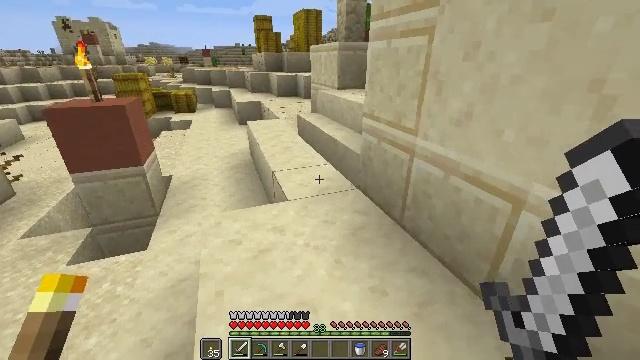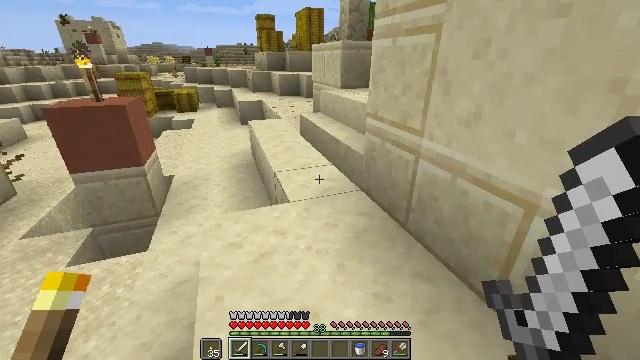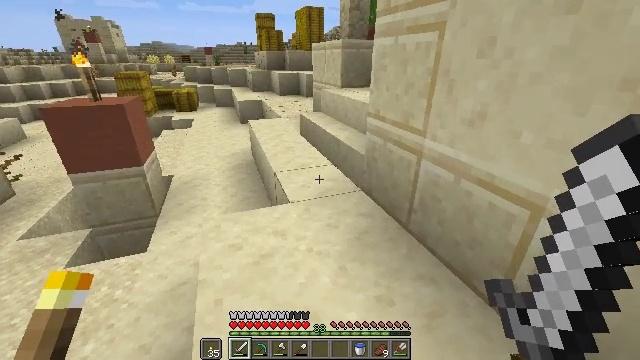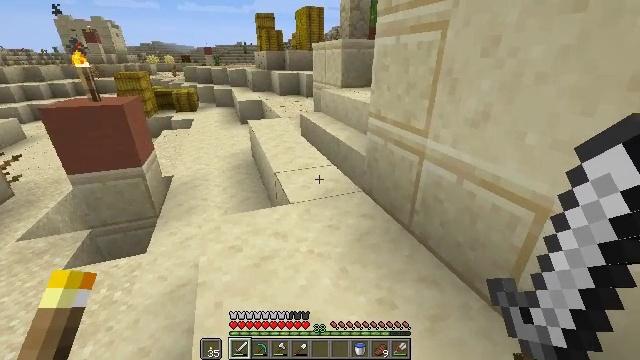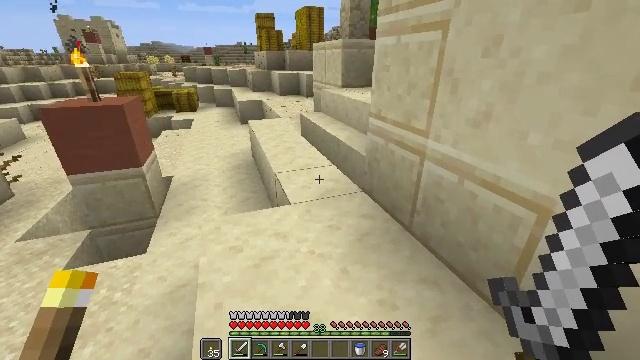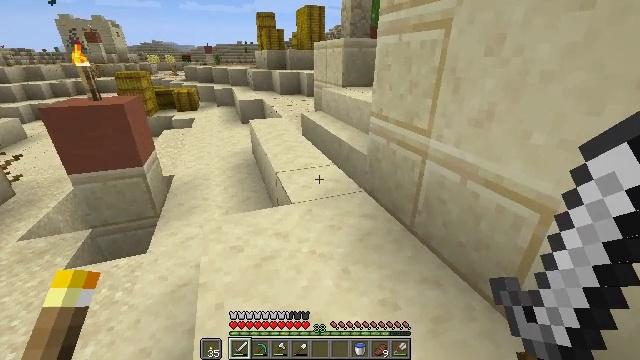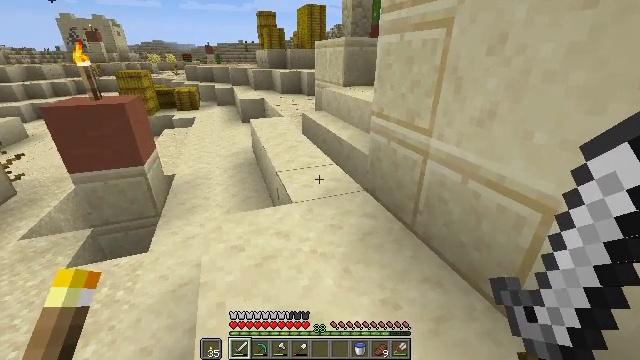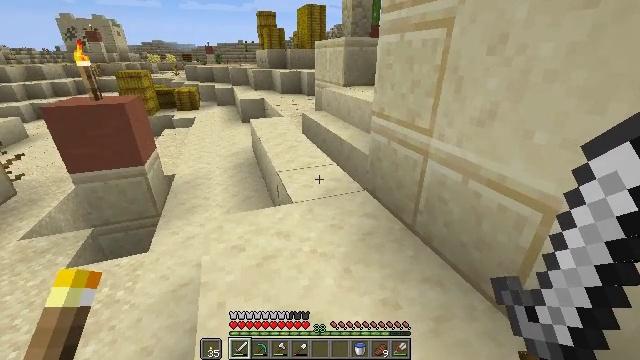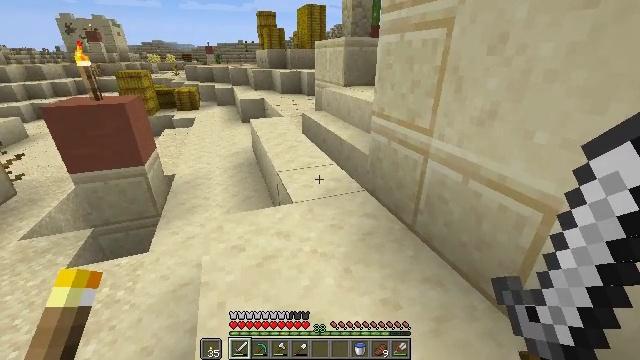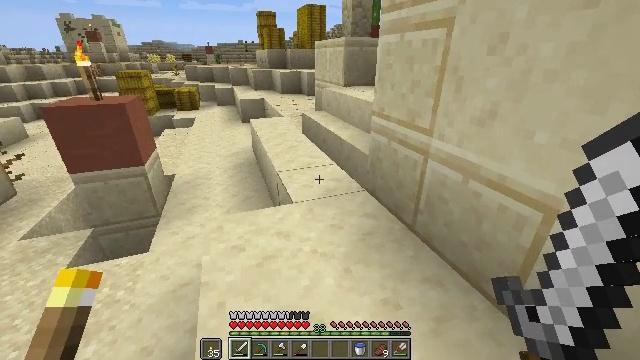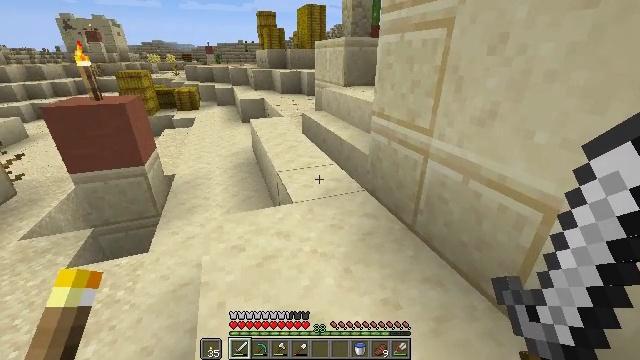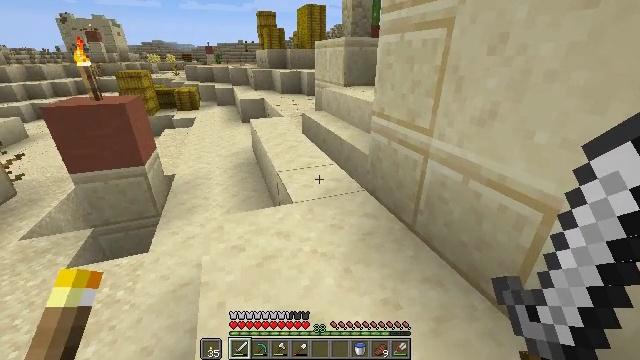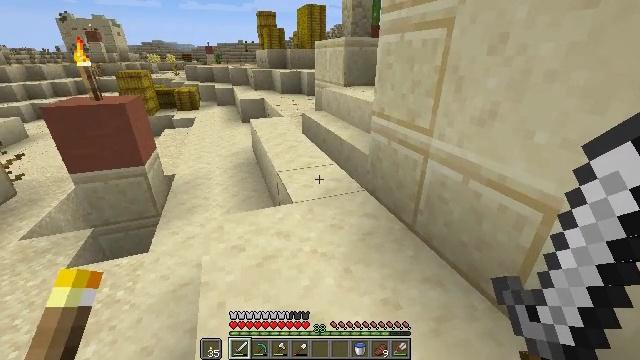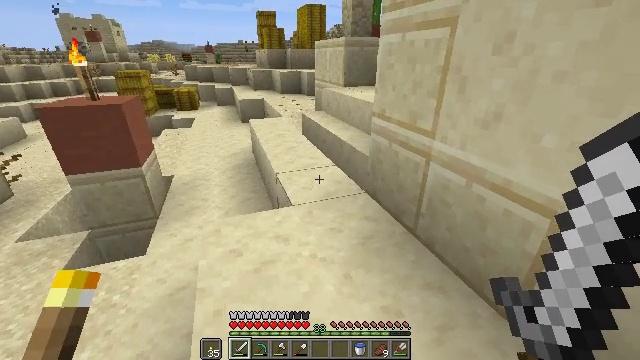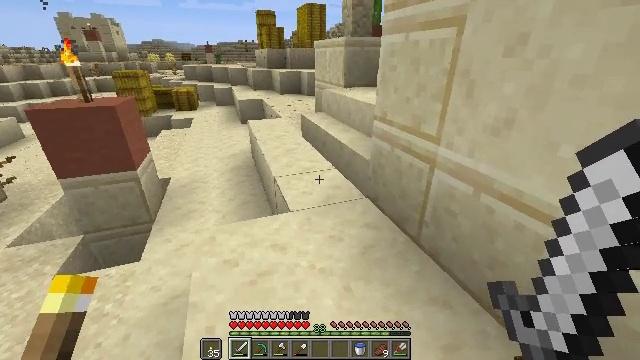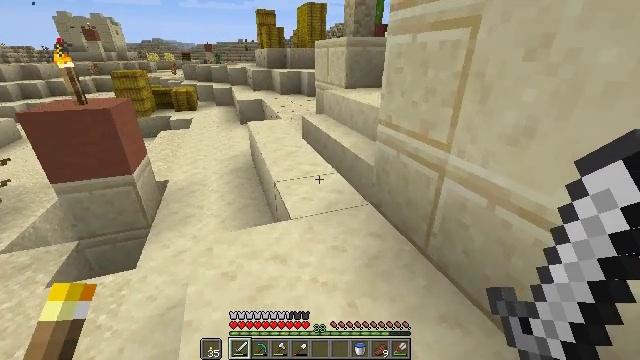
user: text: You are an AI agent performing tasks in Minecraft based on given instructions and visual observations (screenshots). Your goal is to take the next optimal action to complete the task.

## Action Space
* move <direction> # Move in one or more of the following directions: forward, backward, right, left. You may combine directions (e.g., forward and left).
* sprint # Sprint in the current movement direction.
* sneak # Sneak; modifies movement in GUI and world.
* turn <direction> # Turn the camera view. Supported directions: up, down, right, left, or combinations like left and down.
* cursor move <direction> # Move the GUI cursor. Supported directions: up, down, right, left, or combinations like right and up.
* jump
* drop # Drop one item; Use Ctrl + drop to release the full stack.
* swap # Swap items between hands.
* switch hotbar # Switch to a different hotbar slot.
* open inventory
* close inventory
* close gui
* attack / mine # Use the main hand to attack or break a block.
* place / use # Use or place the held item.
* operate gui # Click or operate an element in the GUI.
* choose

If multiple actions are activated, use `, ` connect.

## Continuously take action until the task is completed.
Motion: motion action
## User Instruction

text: Attack the hay block to get hay.
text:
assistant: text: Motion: no_op
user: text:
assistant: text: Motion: no_op
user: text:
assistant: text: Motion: no_op
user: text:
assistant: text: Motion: no_op
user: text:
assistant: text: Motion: no_op
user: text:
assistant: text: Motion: no_op
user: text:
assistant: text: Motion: no_op
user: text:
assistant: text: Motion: no_op
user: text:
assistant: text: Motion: no_op
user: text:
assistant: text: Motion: no_op
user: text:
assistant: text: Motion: no_op
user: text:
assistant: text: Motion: no_op
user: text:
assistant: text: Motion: move forward
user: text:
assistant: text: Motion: move forward
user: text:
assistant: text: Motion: move forward and move left
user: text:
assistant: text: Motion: move forward and move left
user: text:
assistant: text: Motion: move forward and move left
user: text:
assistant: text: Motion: move forward and move left
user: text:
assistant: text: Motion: move forward and move left, turn right
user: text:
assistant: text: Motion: turn right
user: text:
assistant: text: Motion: turn right
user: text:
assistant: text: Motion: no_op
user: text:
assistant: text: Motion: no_op
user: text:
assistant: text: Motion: turn right
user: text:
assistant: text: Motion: turn right
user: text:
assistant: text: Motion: turn right
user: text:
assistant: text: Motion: move forward, turn right
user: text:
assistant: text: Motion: move forward, turn right
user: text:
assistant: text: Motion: move forward and move left, turn right
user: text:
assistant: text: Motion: move forward and move left, turn right